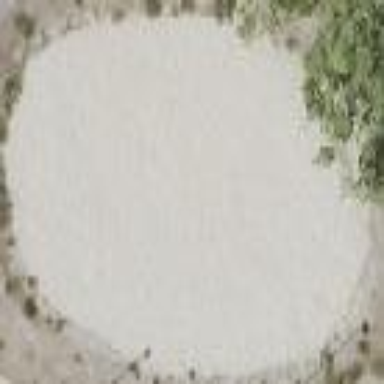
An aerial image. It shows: Natural landscape covered with sand.